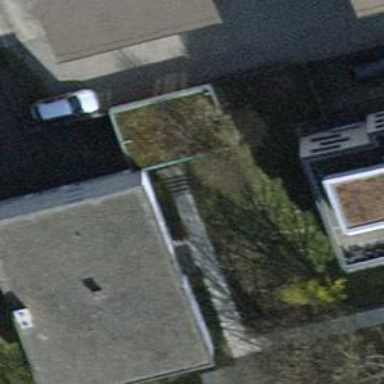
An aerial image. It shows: Urban tree adding natural touch to the cityscape.